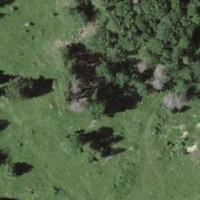
EUNIS habitat code: 23
Species observed at this site:
Lanius excubitor
Corvus corone